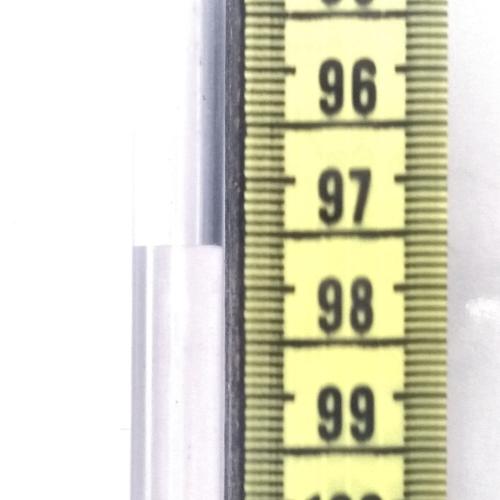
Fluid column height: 97.6 cm